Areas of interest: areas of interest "Botanical Garden"
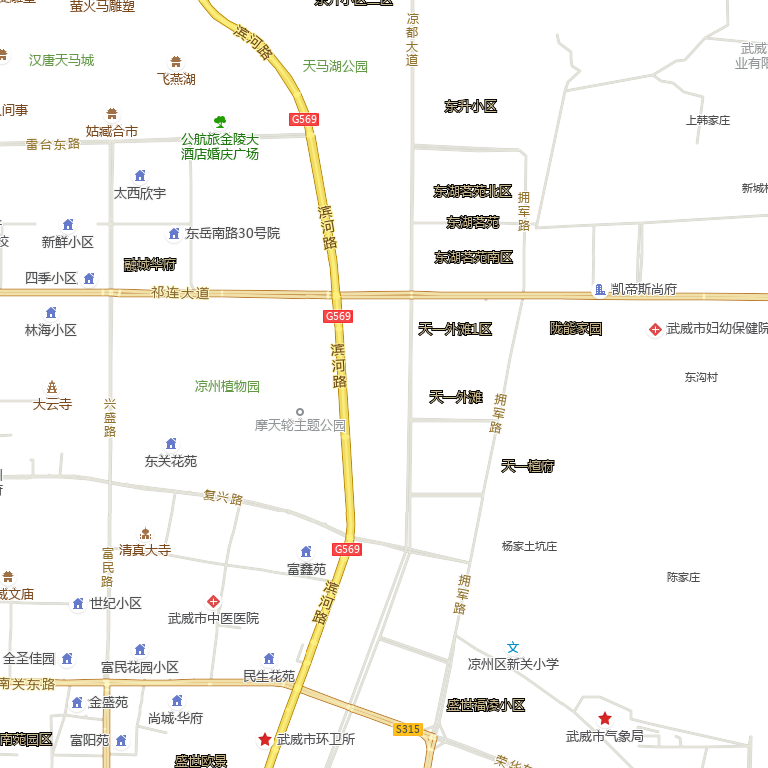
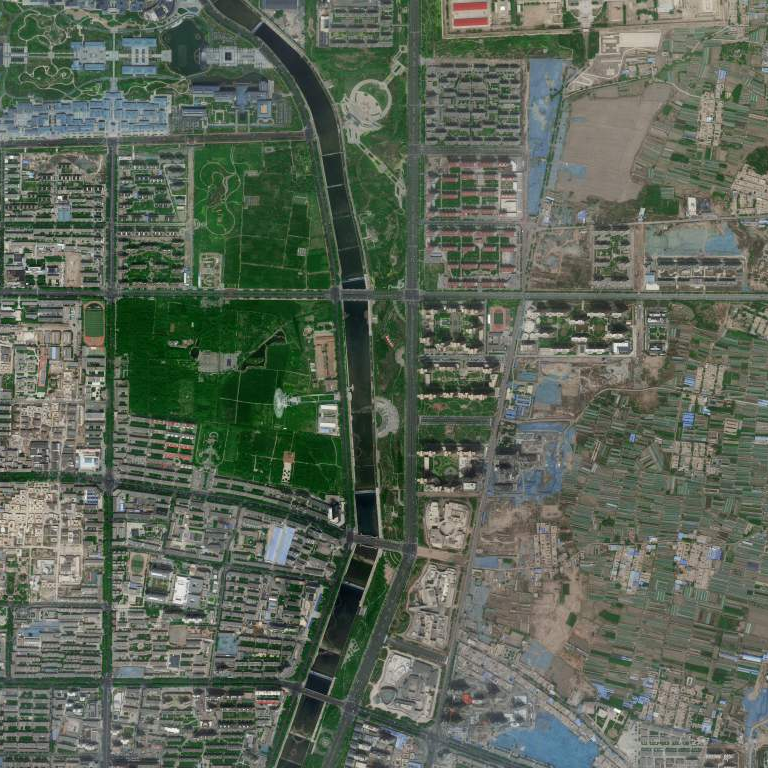